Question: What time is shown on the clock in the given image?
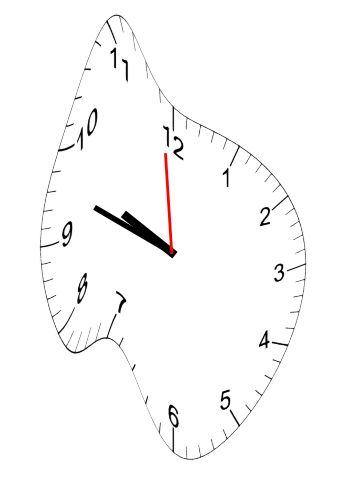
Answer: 09:47:59